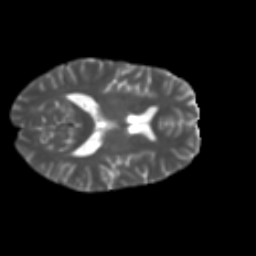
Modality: T2w
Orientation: axial
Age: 55
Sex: female
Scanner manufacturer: ge
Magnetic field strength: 3 T
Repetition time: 7.8 s
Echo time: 0.0606 s